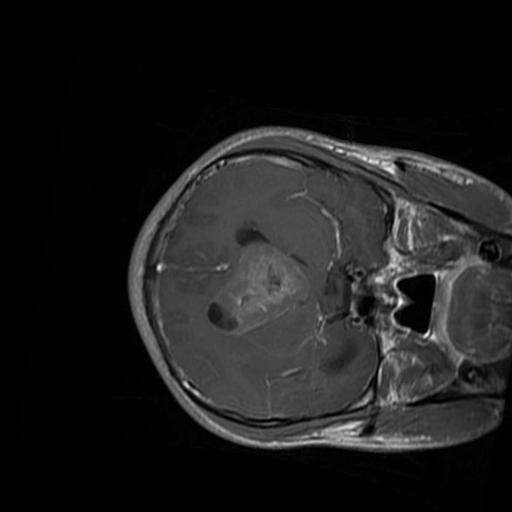
Label: brain_glioma